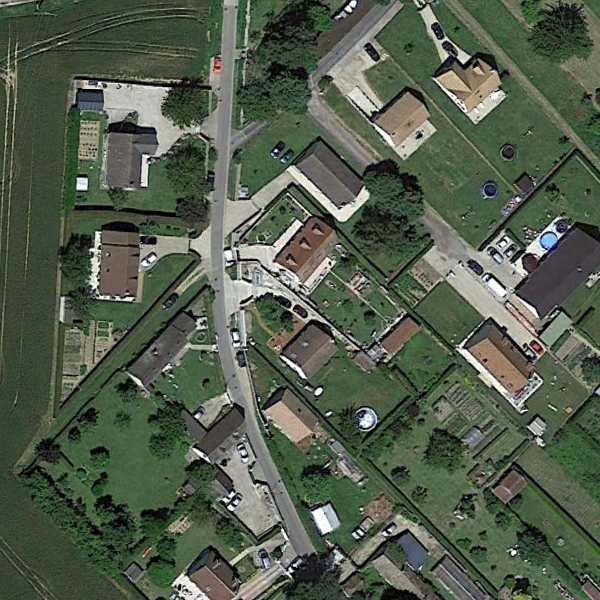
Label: MediumResidential